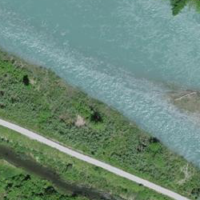
EUNIS habitat code: 41
Species observed at this site:
Certhia brachydactyla
Corvus corone
Anas crecca
Dendrocopos major
Prunella modularis
Buteo buteo
Poecile palustris
Phragmites australis
Larus michahellis
Erithacus rubecula
Pica pica
Sitta europaea
Garrulus glandarius
Falco tinnunculus
Picus viridis
Accipiter nisus
Motacilla cinerea
Cyanistes caeruleus
Anas platyrhynchos
Troglodytes troglodytes
Pyrrhula pyrrhula
Aix galericulata
Fringilla coelebs
Passer domesticus
Passer montanus
Columba palumbus
Turdus merula
Phalacrocorax carbo
Parus major
Mergus merganser
Milvus milvus
Anser anser
Cinclus cinclus
Motacilla alba